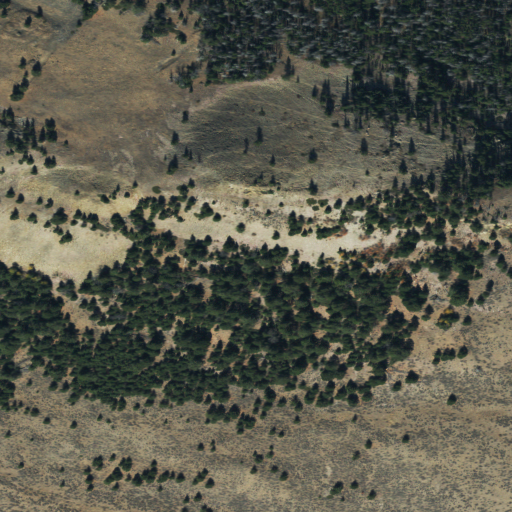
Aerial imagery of mountain in Montana named Mount Humbug containing shrub, evergreen forest, and grassland